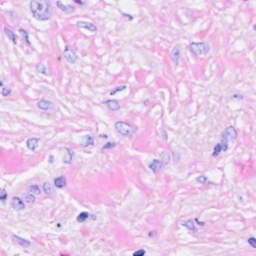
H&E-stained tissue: Breast